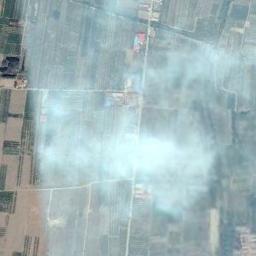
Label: cloud